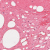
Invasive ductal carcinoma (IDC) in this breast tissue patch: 0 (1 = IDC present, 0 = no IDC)